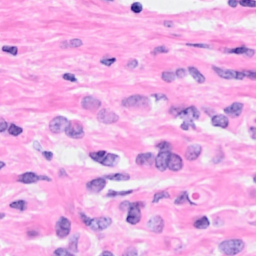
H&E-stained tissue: Breast